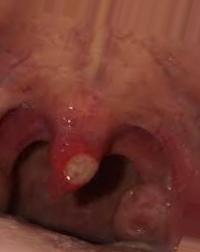
Condition: Mouth Ulcer